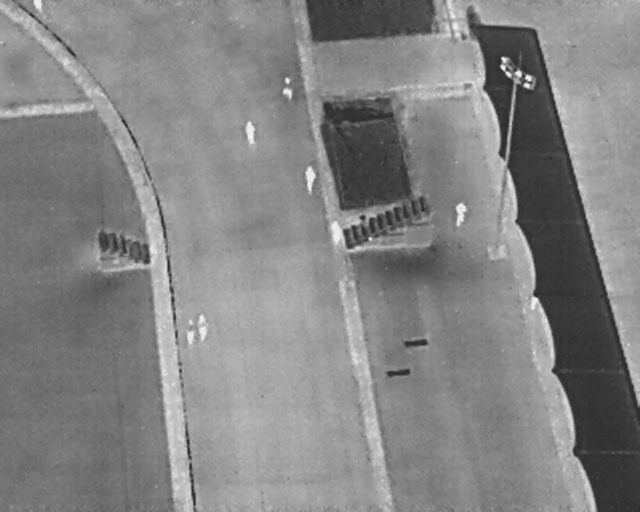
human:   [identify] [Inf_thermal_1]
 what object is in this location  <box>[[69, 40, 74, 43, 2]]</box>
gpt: <ref>1 large person at the right</ref>